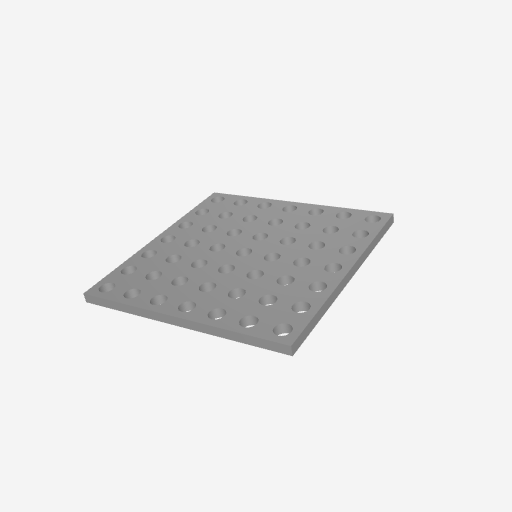
Part: GridPlate7x7H